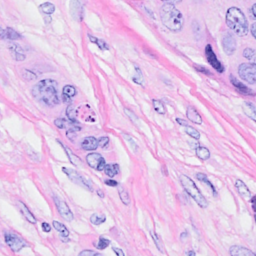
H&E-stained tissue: Breast